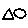
Label: circle